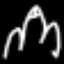
Label: leaf